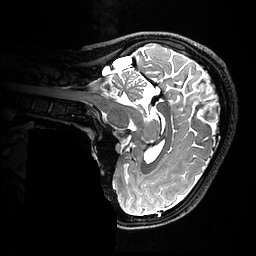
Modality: T2w
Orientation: sagittal
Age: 26
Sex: female
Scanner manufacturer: ge
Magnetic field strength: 3 T
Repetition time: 3.202 s
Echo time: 0.06589 s